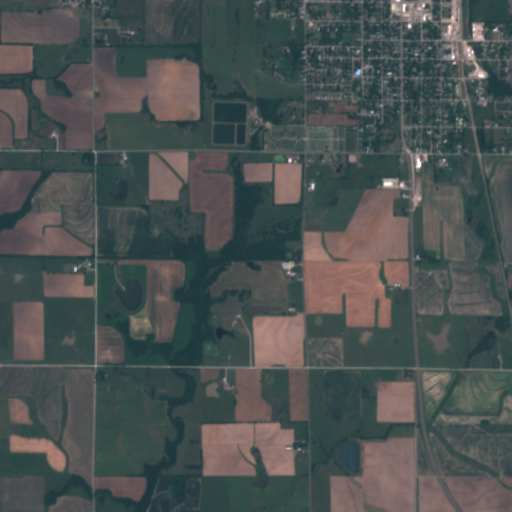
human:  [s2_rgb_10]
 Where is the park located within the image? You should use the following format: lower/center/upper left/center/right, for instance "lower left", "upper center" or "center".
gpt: The park is located in the upper right of the image.
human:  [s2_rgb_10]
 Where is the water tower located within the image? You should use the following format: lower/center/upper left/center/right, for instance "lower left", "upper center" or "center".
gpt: The water tower is located in the upper right of the image.
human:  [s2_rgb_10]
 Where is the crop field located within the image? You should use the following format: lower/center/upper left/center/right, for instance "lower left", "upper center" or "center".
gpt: There is no crop field in the image.